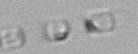
Label: Skeletonema